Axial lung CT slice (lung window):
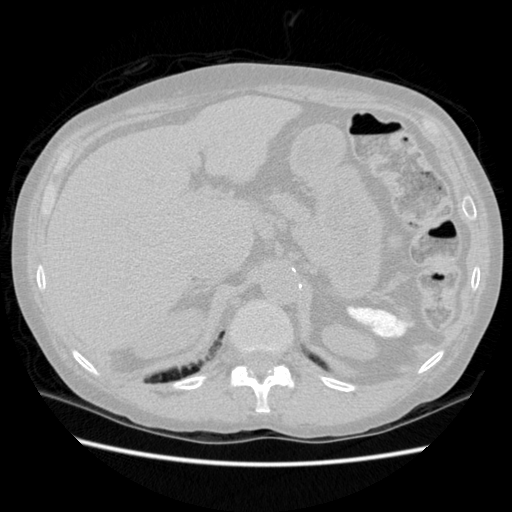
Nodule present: no